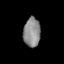
Tissue: lung
Cell type: Others
Senescence score: 0.2385
Nuclear area (px): 480
Mean DAPI intensity: 139.623